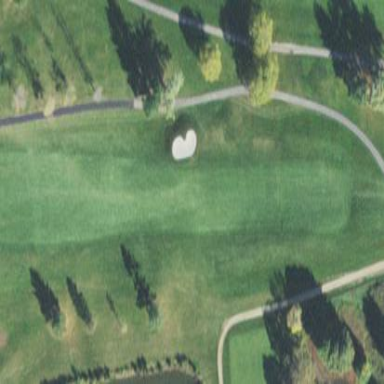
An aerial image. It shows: Golf fairway surrounded by grass.